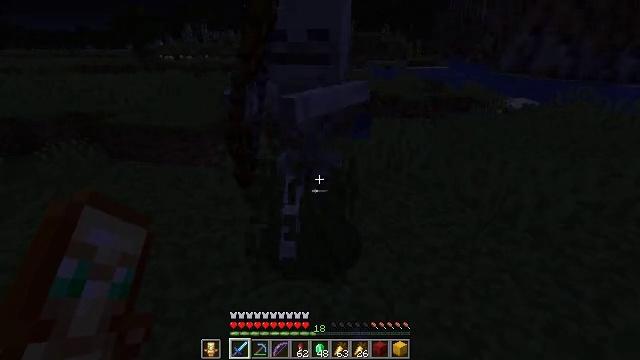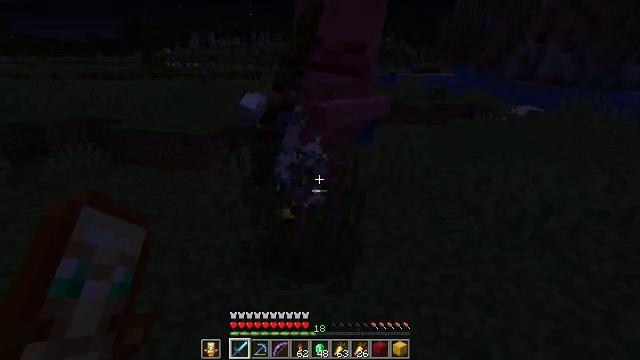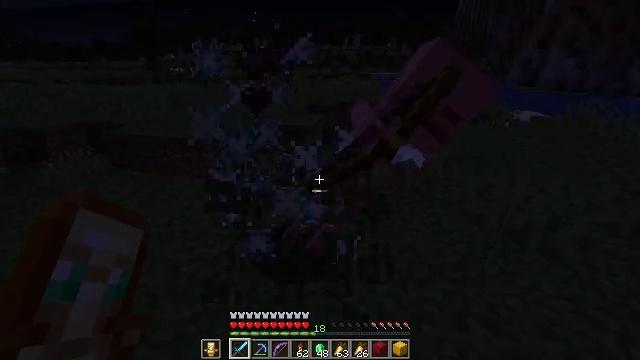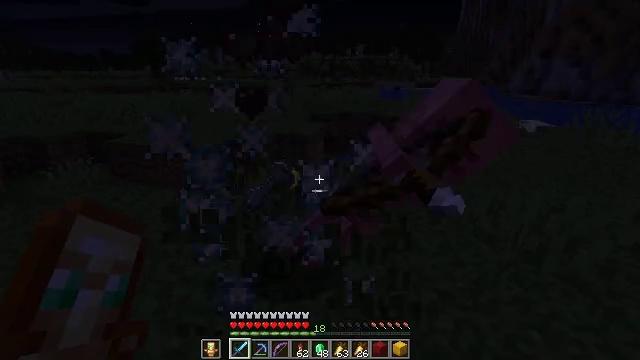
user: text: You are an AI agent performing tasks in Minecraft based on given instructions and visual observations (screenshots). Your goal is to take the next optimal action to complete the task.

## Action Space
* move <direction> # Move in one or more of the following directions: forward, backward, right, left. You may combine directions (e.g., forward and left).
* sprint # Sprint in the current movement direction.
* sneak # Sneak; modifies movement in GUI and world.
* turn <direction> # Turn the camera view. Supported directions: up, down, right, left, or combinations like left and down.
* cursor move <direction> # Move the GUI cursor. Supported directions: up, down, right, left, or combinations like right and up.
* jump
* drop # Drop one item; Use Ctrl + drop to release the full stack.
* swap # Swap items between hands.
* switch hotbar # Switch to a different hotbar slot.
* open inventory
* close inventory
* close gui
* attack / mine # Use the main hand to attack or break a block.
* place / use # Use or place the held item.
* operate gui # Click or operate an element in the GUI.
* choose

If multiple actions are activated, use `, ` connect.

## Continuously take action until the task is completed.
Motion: motion action
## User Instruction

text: Mine the grass in the plains.
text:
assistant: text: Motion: turn up
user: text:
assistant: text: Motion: move forward, turn up
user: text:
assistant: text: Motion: move forward, turn up
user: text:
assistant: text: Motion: no_op